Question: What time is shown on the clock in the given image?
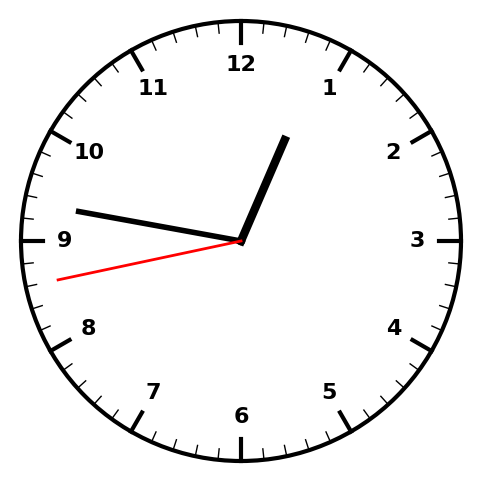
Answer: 12:46:43